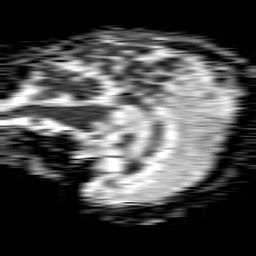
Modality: ADC
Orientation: sagittal
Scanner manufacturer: philips
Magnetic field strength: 1.5 T
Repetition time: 4.6 s
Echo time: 0.08631 s